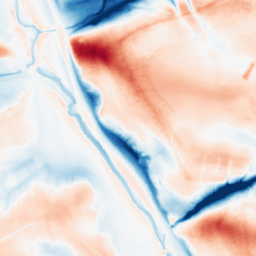
Category: classical
Decomposition family: gaussian_anisotropic
Decomposition parameters: sigma_x: 5
sigma_y: 20
Upsampling method: sinc_blackman
Upsampling parameters: scale: 2
kernel_size: 8
Upsampling scale: 2